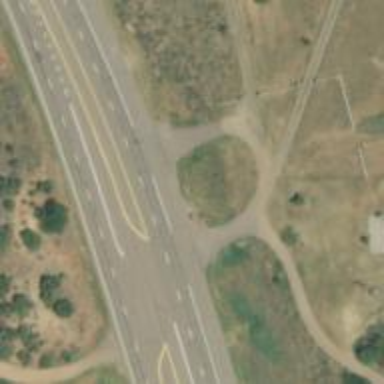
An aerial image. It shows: Trunk link highway.